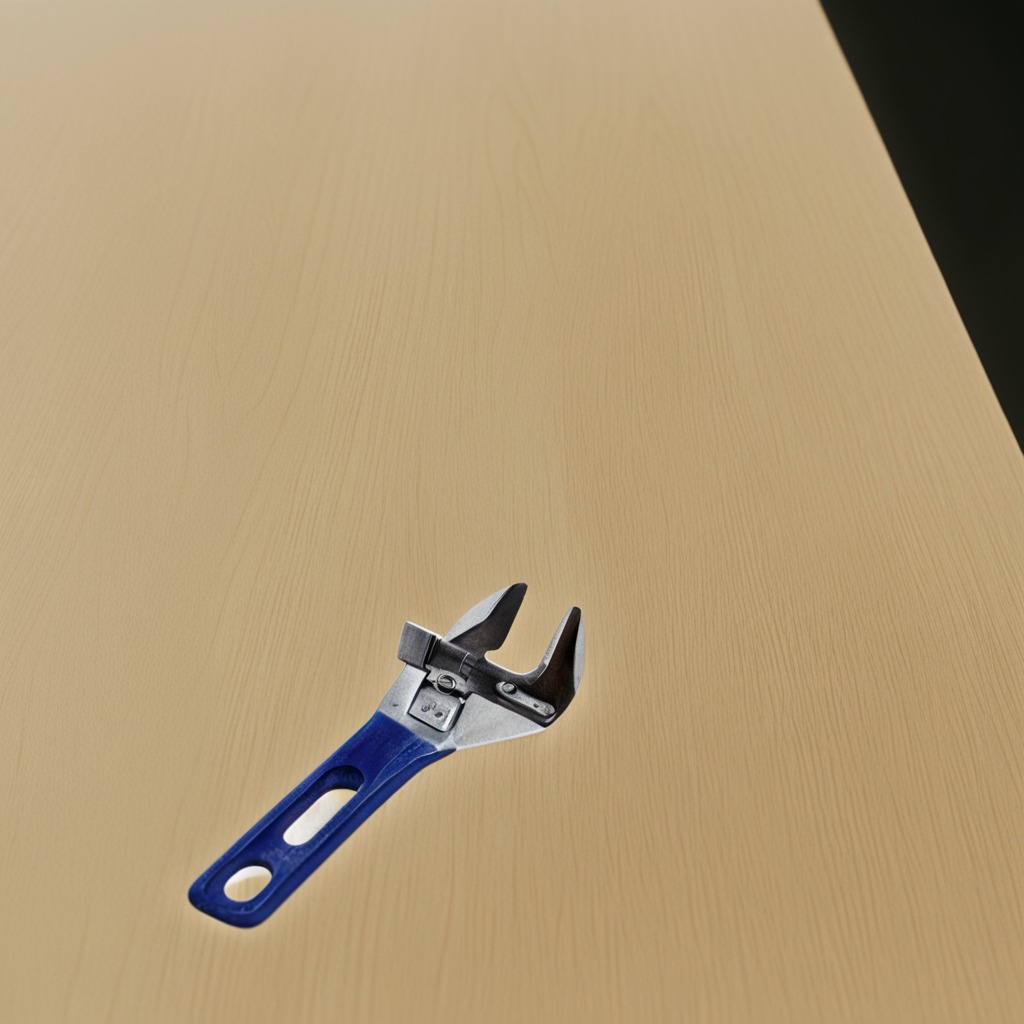
A wrench lies on the plywood surface in a paint workshop lit by afternoon window light.